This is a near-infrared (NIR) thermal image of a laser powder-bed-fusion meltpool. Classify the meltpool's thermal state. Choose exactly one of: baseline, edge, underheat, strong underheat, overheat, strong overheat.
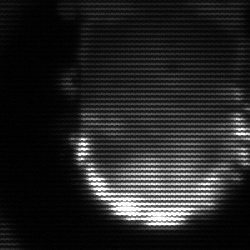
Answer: baseline